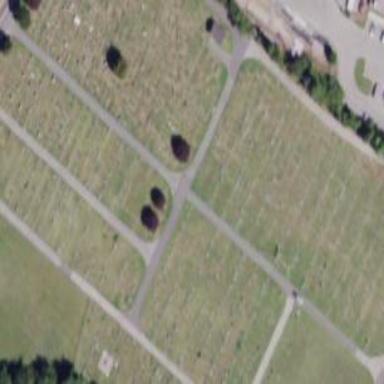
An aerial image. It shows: Cemetery.